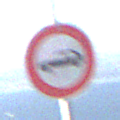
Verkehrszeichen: VerbotPersonenkraftwagen
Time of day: SunriseSunset
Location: Outdoor (Nature)
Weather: PartlyCloudy
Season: NotSpecified
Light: Natural